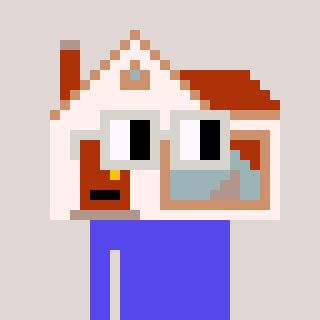
a pixel art character with square light gray glasses, a house-shaped head and a computerblue-colored body on a warm background